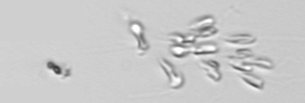
Label: Dinobryon